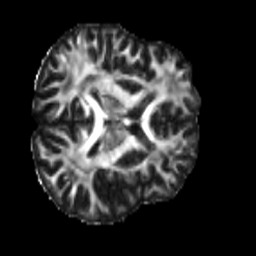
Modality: FA
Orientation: axial
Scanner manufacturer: siemens
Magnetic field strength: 3 T
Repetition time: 4 s
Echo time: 0.0594 s